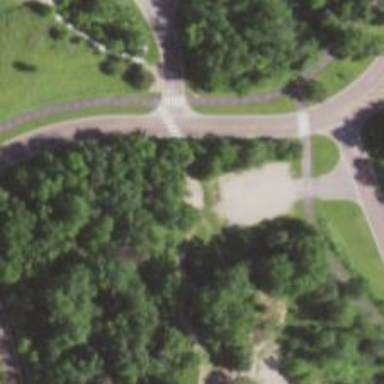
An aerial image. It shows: The starting point of disc golf course.